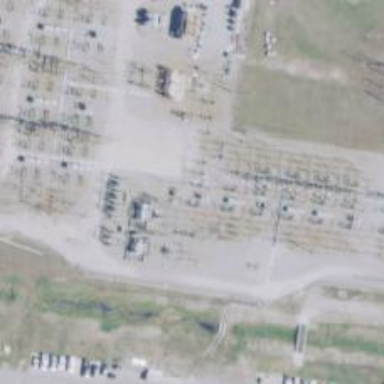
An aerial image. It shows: Switch for power supply.